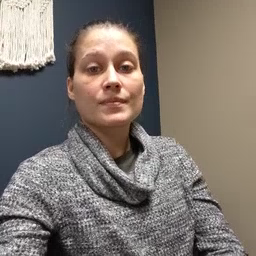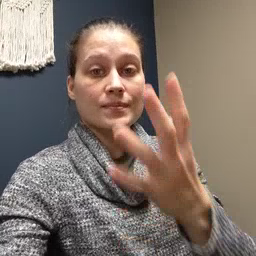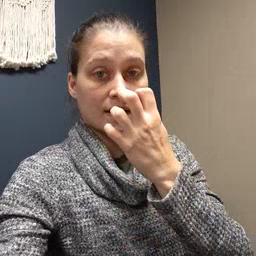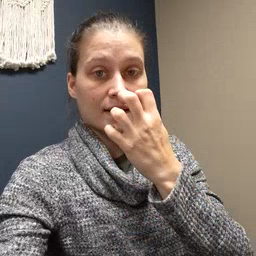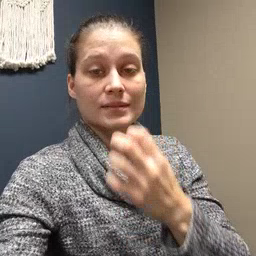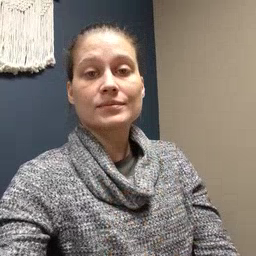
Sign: mad